Question: I would like to develop an app with a menu which looks like the ios Linkedin app one. Like this (the left picture)

There is 4 glimpses (miniatures) which are associated to the four principal views.
And the miniature always shows the updated state of the view.
I would like to know we can do a menu like this one ?
Thanks in advance for your help !
Sebastien ;)
---
So why do you put the 4 UIView in an other UIView and not directly on the UIViewController ?
And you talked about buttons but there are only UIView in your example ? I wonder if the 4 buttons are on the 4 views and are transparent in order to apply the transformation.
Do you have a code example for the transformation ?
Thanks a lot for your help !
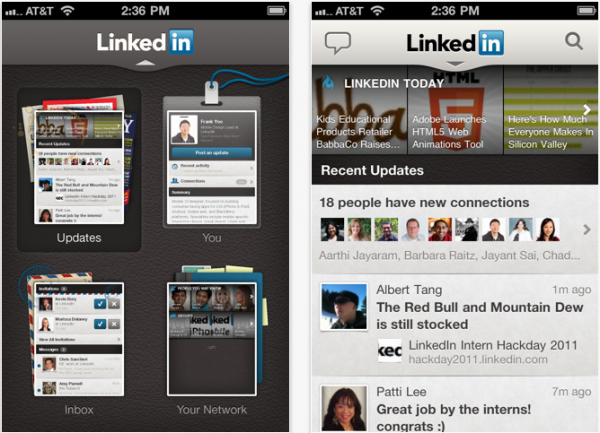
Answer: '''
- (void)viewDidLoad {
[super viewDidLoad];
[self.navigationItem setTitle:@"About us"];
presentationViewController = [[PresentationViewController alloc] initWithNibName:@"PresentationViewController" bundle:nil];
secteursViewController = [[SecteursViewController alloc] initWithNibName:@"SecteursViewController" bundle:nil];
engagementsViewController = [[EngagementsViewController alloc] initWithNibName:@"EngagementsViewController" bundle:nil];
interviewsViewController = [[InterviewsViewController alloc] initWithNibName:@"InterviewsViewController" bundle:nil];
presentationApercu = presentationViewController.view;
secteursApercu = secteursViewController.view;
videosApercu = interviewsViewController.view;
engagementsApercu = engagementsViewController.view;
presentationApercu.transform = CGAffineTransformMakeScale(1/(320./107), 1/(367./122.));
presentationApercu.frame = CGRectMake(27., 18., presentationApercu.frame.size.width, presentationApercu.frame.size.height);
secteursApercu.transform = CGAffineTransformMakeScale(1/(320./107), 1/(367./122.));
secteursApercu.frame = CGRectMake(185., 18., secteursApercu.frame.size.width, secteursApercu.frame.size.height);
videosApercu.transform = CGAffineTransformMakeScale(1/(320./107), 1/(367./122.));
videosApercu.frame = CGRectMake(27., 196., videosApercu.frame.size.width, videosApercu.frame.size.height);;
engagementsApercu.transform = CGAffineTransformMakeScale(1/(320./107), 1/(367./122.));
engagementsApercu.frame = CGRectMake(185., 196., engagementsApercu.frame.size.width, engagementsApercu.frame.size.height);
presentationApercu.tag = 1;
secteursApercu.tag = 2;
videosApercu.tag = 3;
engagementsApercu.tag = 4;
UITapGestureRecognizer *tap = [[UITapGestureRecognizer alloc] initWithTarget:self action:@selector(zoomAction:)];
[tap setNumberOfTapsRequired:1];
[presentationApercu addGestureRecognizer:tap];
[tap release];
tap = [[UITapGestureRecognizer alloc] initWithTarget:self action:@selector(zoomAction:)];
[tap setNumberOfTapsRequired:1];
[secteursApercu addGestureRecognizer:tap];
[tap release];
tap = [[UITapGestureRecognizer alloc] initWithTarget:self action:@selector(zoomAction:)];
[tap setNumberOfTapsRequired:1];
[videosApercu addGestureRecognizer:tap];
[tap release];
tap = [[UITapGestureRecognizer alloc] initWithTarget:self action:@selector(zoomAction:)];
[tap setNumberOfTapsRequired:1];
[engagementsApercu addGestureRecognizer:tap];
[tap release];
[self.view addSubview:presentationApercu];
[self.view addSubview:secteursApercu];
[self.view addSubview:videosApercu];
[self.view addSubview:engagementsApercu];
}
#pragma mark - IBActions
- (void)zoomReverse {
[self.navigationItem setLeftBarButtonItem:nil];
UITapGestureRecognizer *tap = nil;
switch (tagEnCours) {
case 1:
[self.view bringSubviewToFront:presentationApercu];
tap = [[UITapGestureRecognizer alloc] initWithTarget:self action:@selector(zoomAction:)];
[tap setNumberOfTapsRequired:1];
[presentationApercu addGestureRecognizer:tap];
[tap release];
[UIView beginAnimations:nil context:NULL];
[UIView setAnimationDuration:0.5];
[UIView setAnimationCurve:UIViewAnimationCurveEaseInOut];
presentationApercu.transform = CGAffineTransformMakeScale(1/(320./107), 1/(367./122.));
presentationApercu.frame = CGRectMake(27., 18., presentationApercu.frame.size.width, presentationApercu.frame.size.height);
[UIView commitAnimations];
break;
case 2:
[self.view bringSubviewToFront:secteursApercu];
tap = [[UITapGestureRecognizer alloc] initWithTarget:self action:@selector(zoomAction:)];
[tap setNumberOfTapsRequired:1];
[secteursApercu addGestureRecognizer:tap];
[tap release];
[UIView beginAnimations:nil context:NULL];
[UIView setAnimationDuration:0.5];
[UIView setAnimationCurve:UIViewAnimationCurveEaseInOut];
secteursApercu.transform = CGAffineTransformMakeScale(1/(320./107), 1/(367./122.));
secteursApercu.frame = CGRectMake(185., 18., secteursApercu.frame.size.width, secteursApercu.frame.size.height);
[UIView commitAnimations];
break;
case 3:
[self.view bringSubviewToFront:videosApercu];
tap = [[UITapGestureRecognizer alloc] initWithTarget:self action:@selector(zoomAction:)];
[tap setNumberOfTapsRequired:1];
[videosApercu addGestureRecognizer:tap];
[tap release];
[UIView beginAnimations:nil context:NULL];
[UIView setAnimationDuration:0.5];
[UIView setAnimationCurve:UIViewAnimationCurveEaseInOut];
videosApercu.transform = CGAffineTransformMakeScale(1/(320./107), 1/(367./122.));
videosApercu.frame = CGRectMake(27., 196., videosApercu.frame.size.width, videosApercu.frame.size.height);
[UIView commitAnimations];
break;
case 4:
[self.view bringSubviewToFront:engagementsApercu];
tap = [[UITapGestureRecognizer alloc] initWithTarget:self action:@selector(zoomAction:)];
[tap setNumberOfTapsRequired:1];
[engagementsApercu addGestureRecognizer:tap];
[tap release];
[UIView beginAnimations:nil context:NULL];
[UIView setAnimationDuration:0.5];
[UIView setAnimationCurve:UIViewAnimationCurveEaseInOut];
engagementsApercu.transform = CGAffineTransformMakeScale(1/(320./107), 1/(367./122.));
engagementsApercu.frame = CGRectMake(185., 196., engagementsApercu.frame.size.width, engagementsApercu.frame.size.height);
[UIView commitAnimations];
break;
default:
break;
}
}
- (void)zoomAction:(UITapGestureRecognizer *)sender {
[self.navigationItem setLeftBarButtonItem:[[[UIBarButtonItem alloc] initWithTitle:@"About us" style:UIBarButtonItemStyleDone target:self action:@selector(zoomReverse)] autorelease]];
tagEnCours = sender.view.tag;
switch (sender.view.tag) {
case 1:
[self.view bringSubviewToFront:presentationApercu];
[presentationApercu removeGestureRecognizer:[presentationApercu.gestureRecognizers objectAtIndex:0]];
[UIView beginAnimations:nil context:NULL];
[UIView setAnimationDuration:0.5];
[UIView setAnimationCurve:UIViewAnimationCurveEaseInOut];
presentationApercu.transform = CGAffineTransformIdentity;
presentationApercu.frame = CGRectMake(0., 0., presentationApercu.frame.size.width, presentationApercu.frame.size.height);
[UIView commitAnimations];
break;
case 2:
[self.view bringSubviewToFront:secteursApercu];
[secteursApercu removeGestureRecognizer:[secteursApercu.gestureRecognizers objectAtIndex:0]];
[UIView beginAnimations:nil context:NULL];
[UIView setAnimationDuration:0.5];
[UIView setAnimationCurve:UIViewAnimationCurveEaseInOut];
secteursApercu.transform = CGAffineTransformIdentity;
secteursApercu.frame = CGRectMake(0., 0., secteursApercu.frame.size.width, secteursApercu.frame.size.height);
[UIView commitAnimations];
break;
case 3:
[self.view bringSubviewToFront:videosApercu];
[videosApercu removeGestureRecognizer:[videosApercu.gestureRecognizers objectAtIndex:0]];
[UIView beginAnimations:nil context:NULL];
[UIView setAnimationDuration:0.5];
[UIView setAnimationCurve:UIViewAnimationCurveEaseInOut];
videosApercu.transform = CGAffineTransformIdentity;
videosApercu.frame = CGRectMake(0., 0., videosApercu.frame.size.width, videosApercu.frame.size.height);
[UIView commitAnimations];
break;
case 4:
[self.view bringSubviewToFront:engagementsApercu];
[engagementsApercu removeGestureRecognizer:[engagementsApercu.gestureRecognizers objectAtIndex:0]];
[UIView beginAnimations:nil context:NULL];
[UIView setAnimationDuration:0.5];
[UIView setAnimationCurve:UIViewAnimationCurveEaseInOut];
engagementsApercu.transform = CGAffineTransformIdentity;
engagementsApercu.frame = CGRectMake(0., 0., engagementsApercu.frame.size.width, engagementsApercu.frame.size.height);
[UIView commitAnimations];
break;
default:
break;
}
}
'''